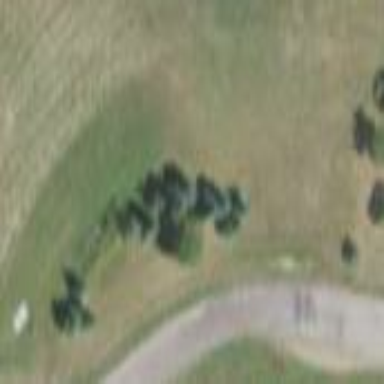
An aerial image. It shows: Grassy area designated as golf fairway.